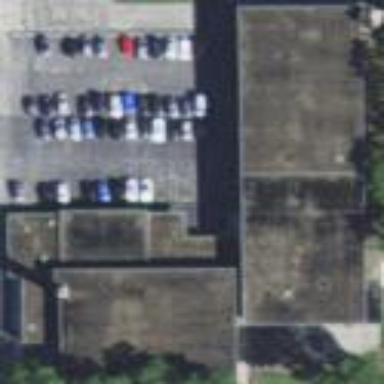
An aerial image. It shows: School building.